Interaction volume radius: 5 \u00c5
Interaction volume height: 30 \u00c5
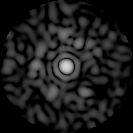
Disorder parameter: 0.8561